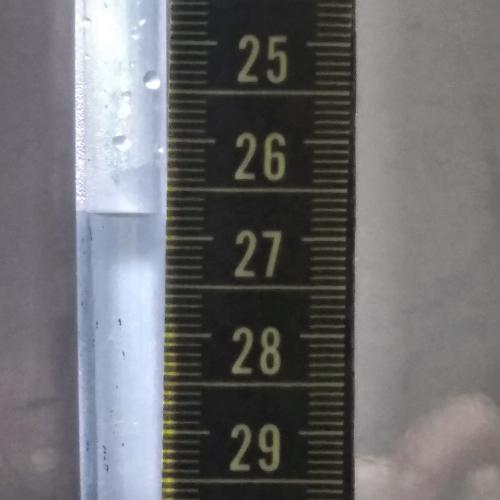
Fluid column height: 26.8 cm